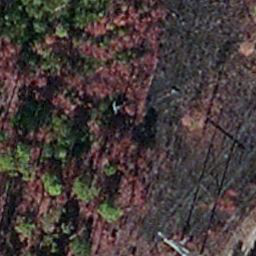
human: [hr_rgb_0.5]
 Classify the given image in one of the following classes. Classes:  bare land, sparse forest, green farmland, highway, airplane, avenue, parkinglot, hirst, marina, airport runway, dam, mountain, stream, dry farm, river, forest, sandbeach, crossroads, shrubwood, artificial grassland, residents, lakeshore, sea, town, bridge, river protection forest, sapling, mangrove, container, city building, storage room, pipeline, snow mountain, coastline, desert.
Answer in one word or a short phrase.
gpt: sapling